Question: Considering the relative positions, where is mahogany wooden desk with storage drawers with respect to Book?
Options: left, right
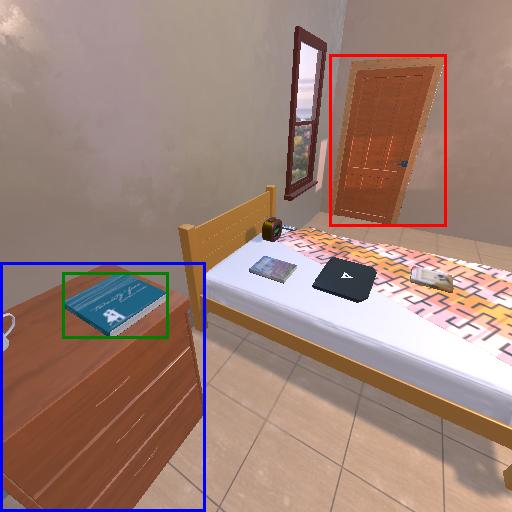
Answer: left